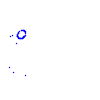
Particle: proton